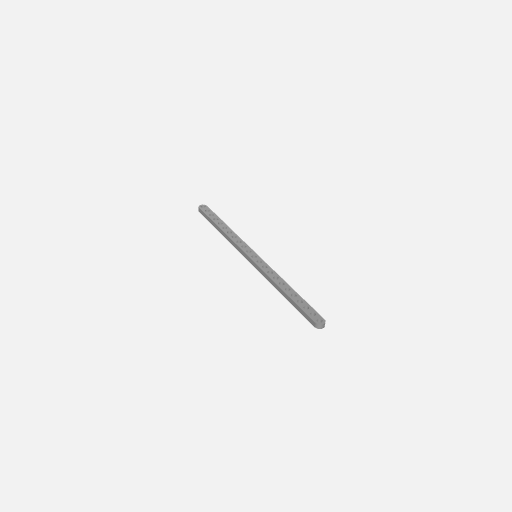
Part: FlatBeam23H